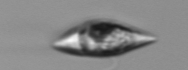
Label: Amphidinium